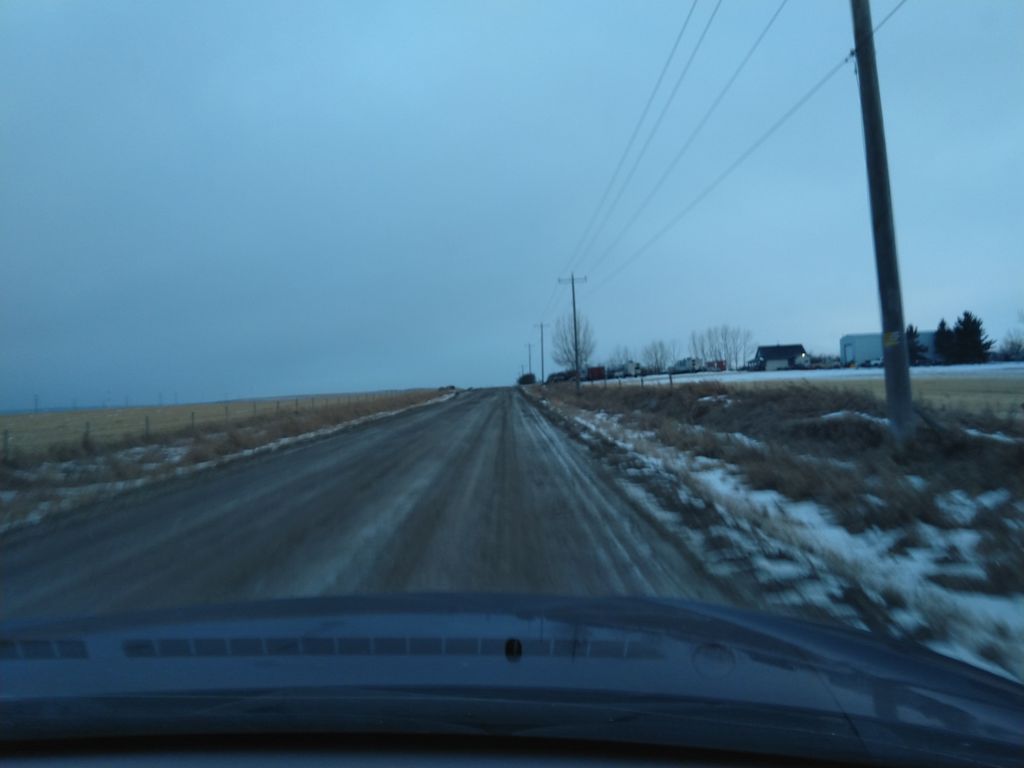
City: calgary